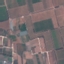
Land use / land cover: PermanentCrop